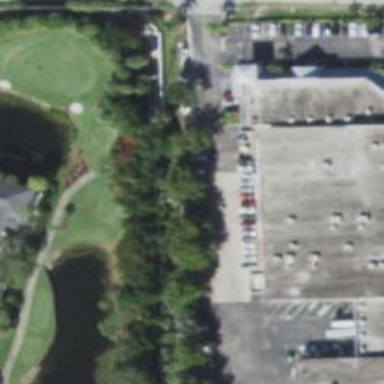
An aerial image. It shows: Path for both roads and golfers.